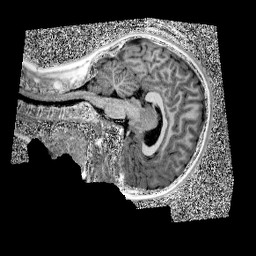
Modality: UNIT1
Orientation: sagittal
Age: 10
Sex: female
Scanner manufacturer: siemens
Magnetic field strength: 3 T
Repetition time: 4 s
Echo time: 0.00299 s